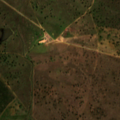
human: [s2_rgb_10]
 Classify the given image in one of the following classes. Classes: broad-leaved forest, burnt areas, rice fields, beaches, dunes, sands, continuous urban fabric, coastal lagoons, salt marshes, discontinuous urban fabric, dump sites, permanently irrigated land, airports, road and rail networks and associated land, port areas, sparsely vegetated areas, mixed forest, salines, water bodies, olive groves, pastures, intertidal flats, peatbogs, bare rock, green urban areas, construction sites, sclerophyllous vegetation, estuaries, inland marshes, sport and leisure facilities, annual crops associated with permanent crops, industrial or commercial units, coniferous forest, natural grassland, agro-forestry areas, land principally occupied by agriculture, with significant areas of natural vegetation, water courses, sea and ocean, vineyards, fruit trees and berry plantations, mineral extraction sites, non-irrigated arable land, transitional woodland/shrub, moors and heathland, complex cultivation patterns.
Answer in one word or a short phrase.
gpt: pastures, agro-forestry areas, transitional woodland/shrub